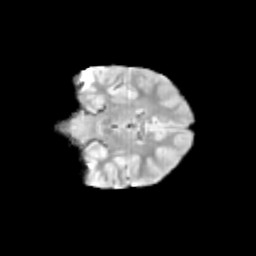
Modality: T2w
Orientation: coronal
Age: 10
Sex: female
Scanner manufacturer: siemens
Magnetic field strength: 3 T
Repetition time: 3.8 s
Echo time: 0.07 s